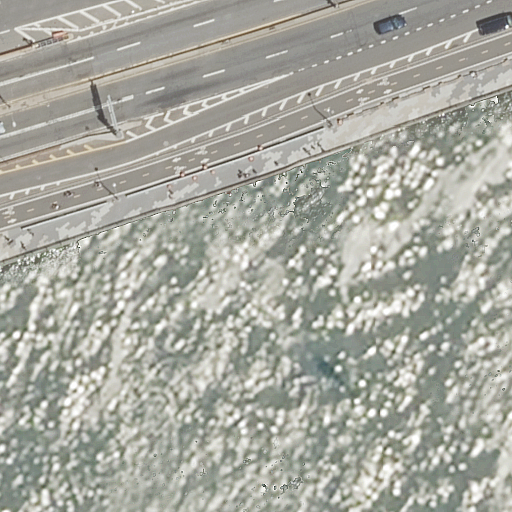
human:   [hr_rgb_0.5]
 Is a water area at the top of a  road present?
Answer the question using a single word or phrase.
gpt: no

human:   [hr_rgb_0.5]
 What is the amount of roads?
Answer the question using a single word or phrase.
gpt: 7

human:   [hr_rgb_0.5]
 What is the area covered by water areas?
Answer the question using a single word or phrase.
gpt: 6961m2

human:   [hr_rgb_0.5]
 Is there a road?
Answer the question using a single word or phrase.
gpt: yes

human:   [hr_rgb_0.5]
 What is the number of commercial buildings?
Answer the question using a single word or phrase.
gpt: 0

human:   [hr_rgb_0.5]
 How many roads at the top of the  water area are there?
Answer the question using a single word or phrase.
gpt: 7

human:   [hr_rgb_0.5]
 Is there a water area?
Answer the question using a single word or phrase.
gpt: yes

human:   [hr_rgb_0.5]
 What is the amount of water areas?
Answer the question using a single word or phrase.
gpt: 1

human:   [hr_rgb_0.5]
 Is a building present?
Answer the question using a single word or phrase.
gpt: no

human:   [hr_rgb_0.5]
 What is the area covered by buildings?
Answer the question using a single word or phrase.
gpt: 0m2

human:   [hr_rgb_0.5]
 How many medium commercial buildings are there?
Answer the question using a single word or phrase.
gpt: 0

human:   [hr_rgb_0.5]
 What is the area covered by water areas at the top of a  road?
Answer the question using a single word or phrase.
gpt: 0m2

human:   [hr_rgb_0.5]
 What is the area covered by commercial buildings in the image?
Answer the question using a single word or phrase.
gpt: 0m2

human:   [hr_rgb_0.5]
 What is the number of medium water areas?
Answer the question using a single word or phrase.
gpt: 0

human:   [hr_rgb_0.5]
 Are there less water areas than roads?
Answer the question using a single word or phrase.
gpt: yes

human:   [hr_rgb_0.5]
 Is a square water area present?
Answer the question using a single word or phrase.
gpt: no

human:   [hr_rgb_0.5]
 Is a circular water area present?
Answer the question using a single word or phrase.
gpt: no

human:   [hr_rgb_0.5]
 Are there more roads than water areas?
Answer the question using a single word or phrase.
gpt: yes

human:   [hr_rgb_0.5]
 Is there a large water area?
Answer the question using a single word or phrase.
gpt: yes

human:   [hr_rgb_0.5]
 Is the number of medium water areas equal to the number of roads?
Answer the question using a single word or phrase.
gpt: no

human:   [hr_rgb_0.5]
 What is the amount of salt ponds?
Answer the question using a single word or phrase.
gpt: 0

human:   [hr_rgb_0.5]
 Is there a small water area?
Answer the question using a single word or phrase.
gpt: no

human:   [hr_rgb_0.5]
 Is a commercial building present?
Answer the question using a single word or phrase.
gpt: no

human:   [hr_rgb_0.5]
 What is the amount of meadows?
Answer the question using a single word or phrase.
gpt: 0

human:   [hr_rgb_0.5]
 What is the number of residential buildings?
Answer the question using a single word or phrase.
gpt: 0

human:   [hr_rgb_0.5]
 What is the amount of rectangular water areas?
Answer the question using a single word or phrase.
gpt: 0

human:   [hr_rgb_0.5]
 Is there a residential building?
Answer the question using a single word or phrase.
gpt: no

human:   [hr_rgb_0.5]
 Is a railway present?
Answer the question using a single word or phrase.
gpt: no

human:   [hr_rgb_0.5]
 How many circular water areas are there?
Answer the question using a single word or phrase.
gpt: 0

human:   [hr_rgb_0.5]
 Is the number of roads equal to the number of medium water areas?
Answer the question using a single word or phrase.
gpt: no

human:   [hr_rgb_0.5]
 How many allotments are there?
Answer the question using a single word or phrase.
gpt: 0

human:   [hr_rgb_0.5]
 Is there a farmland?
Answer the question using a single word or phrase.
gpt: no

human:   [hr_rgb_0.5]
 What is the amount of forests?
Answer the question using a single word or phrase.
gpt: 0

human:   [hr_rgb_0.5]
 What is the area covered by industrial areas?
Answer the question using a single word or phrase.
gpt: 0m2

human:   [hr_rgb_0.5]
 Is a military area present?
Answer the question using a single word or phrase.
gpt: no

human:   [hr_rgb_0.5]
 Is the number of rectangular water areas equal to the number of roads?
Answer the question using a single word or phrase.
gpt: no

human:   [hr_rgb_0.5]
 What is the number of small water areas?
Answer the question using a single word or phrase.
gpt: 0

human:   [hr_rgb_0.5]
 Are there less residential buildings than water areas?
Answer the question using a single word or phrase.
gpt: yes

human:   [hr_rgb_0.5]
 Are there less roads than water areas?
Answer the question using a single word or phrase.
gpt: no

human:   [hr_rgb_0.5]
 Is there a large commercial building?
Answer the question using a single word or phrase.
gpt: no

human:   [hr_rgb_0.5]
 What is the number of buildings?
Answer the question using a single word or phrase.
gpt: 0

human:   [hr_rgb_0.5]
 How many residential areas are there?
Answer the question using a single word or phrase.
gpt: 0

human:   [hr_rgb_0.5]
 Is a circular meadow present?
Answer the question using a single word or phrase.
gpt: no

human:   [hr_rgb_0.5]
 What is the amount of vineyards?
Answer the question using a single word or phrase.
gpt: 0

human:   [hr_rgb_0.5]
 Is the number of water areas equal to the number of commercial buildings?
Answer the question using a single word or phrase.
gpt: no

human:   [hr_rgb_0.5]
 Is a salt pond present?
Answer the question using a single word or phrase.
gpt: no

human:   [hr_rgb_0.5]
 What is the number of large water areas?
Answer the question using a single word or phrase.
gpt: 1

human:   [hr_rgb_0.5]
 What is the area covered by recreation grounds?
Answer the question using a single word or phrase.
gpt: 0m2

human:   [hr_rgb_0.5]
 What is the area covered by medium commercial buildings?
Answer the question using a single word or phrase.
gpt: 0m2

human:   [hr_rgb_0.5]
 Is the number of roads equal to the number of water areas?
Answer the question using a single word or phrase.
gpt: no

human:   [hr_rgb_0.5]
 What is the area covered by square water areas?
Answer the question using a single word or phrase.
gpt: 0m2

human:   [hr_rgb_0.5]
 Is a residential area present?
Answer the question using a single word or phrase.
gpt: no

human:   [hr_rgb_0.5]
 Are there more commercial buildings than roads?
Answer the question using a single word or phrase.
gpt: no

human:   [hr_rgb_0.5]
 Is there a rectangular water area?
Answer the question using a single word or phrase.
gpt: no

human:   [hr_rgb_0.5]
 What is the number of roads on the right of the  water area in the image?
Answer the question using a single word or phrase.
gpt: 0

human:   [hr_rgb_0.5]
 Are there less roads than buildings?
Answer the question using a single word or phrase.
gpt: no

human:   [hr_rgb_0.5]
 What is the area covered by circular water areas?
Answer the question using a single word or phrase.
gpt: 0m2

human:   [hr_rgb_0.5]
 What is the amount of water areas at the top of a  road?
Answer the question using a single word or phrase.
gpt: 0

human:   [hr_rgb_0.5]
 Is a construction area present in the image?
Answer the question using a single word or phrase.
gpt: no

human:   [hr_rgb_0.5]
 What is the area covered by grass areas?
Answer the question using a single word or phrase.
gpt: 0m2

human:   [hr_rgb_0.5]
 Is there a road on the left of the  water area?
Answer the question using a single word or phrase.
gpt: yes

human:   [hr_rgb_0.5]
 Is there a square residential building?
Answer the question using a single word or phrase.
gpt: no

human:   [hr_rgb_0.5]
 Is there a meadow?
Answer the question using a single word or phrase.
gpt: no

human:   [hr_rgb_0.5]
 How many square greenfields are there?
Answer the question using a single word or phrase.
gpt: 0